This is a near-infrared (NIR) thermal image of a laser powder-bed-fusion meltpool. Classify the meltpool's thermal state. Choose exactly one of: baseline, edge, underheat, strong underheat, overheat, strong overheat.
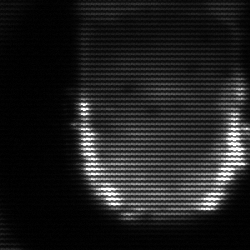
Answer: baseline